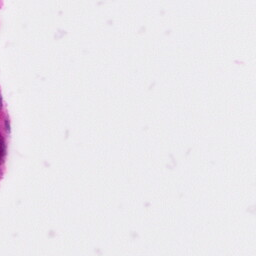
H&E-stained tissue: Pancreatic